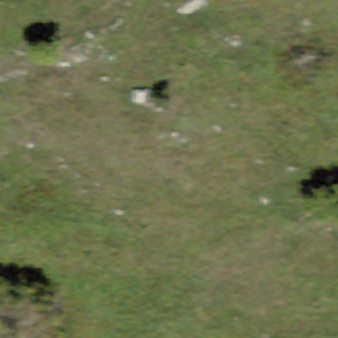
Label: other